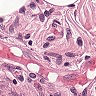
Metastatic tissue present: no